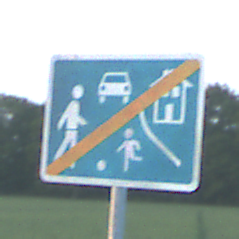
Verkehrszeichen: EndeVerkehrsberuhigterBereich
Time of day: SunriseSunset
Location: Outdoor (Nature)
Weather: PartlyCloudy
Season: NotSpecified
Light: Natural